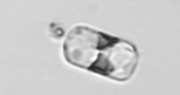
Label: Guinardia_delicatula